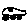
Label: car